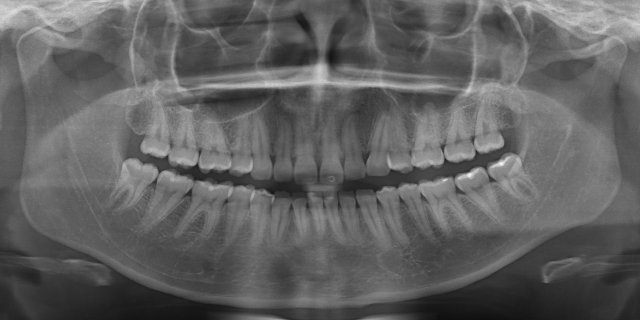
adult